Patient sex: F
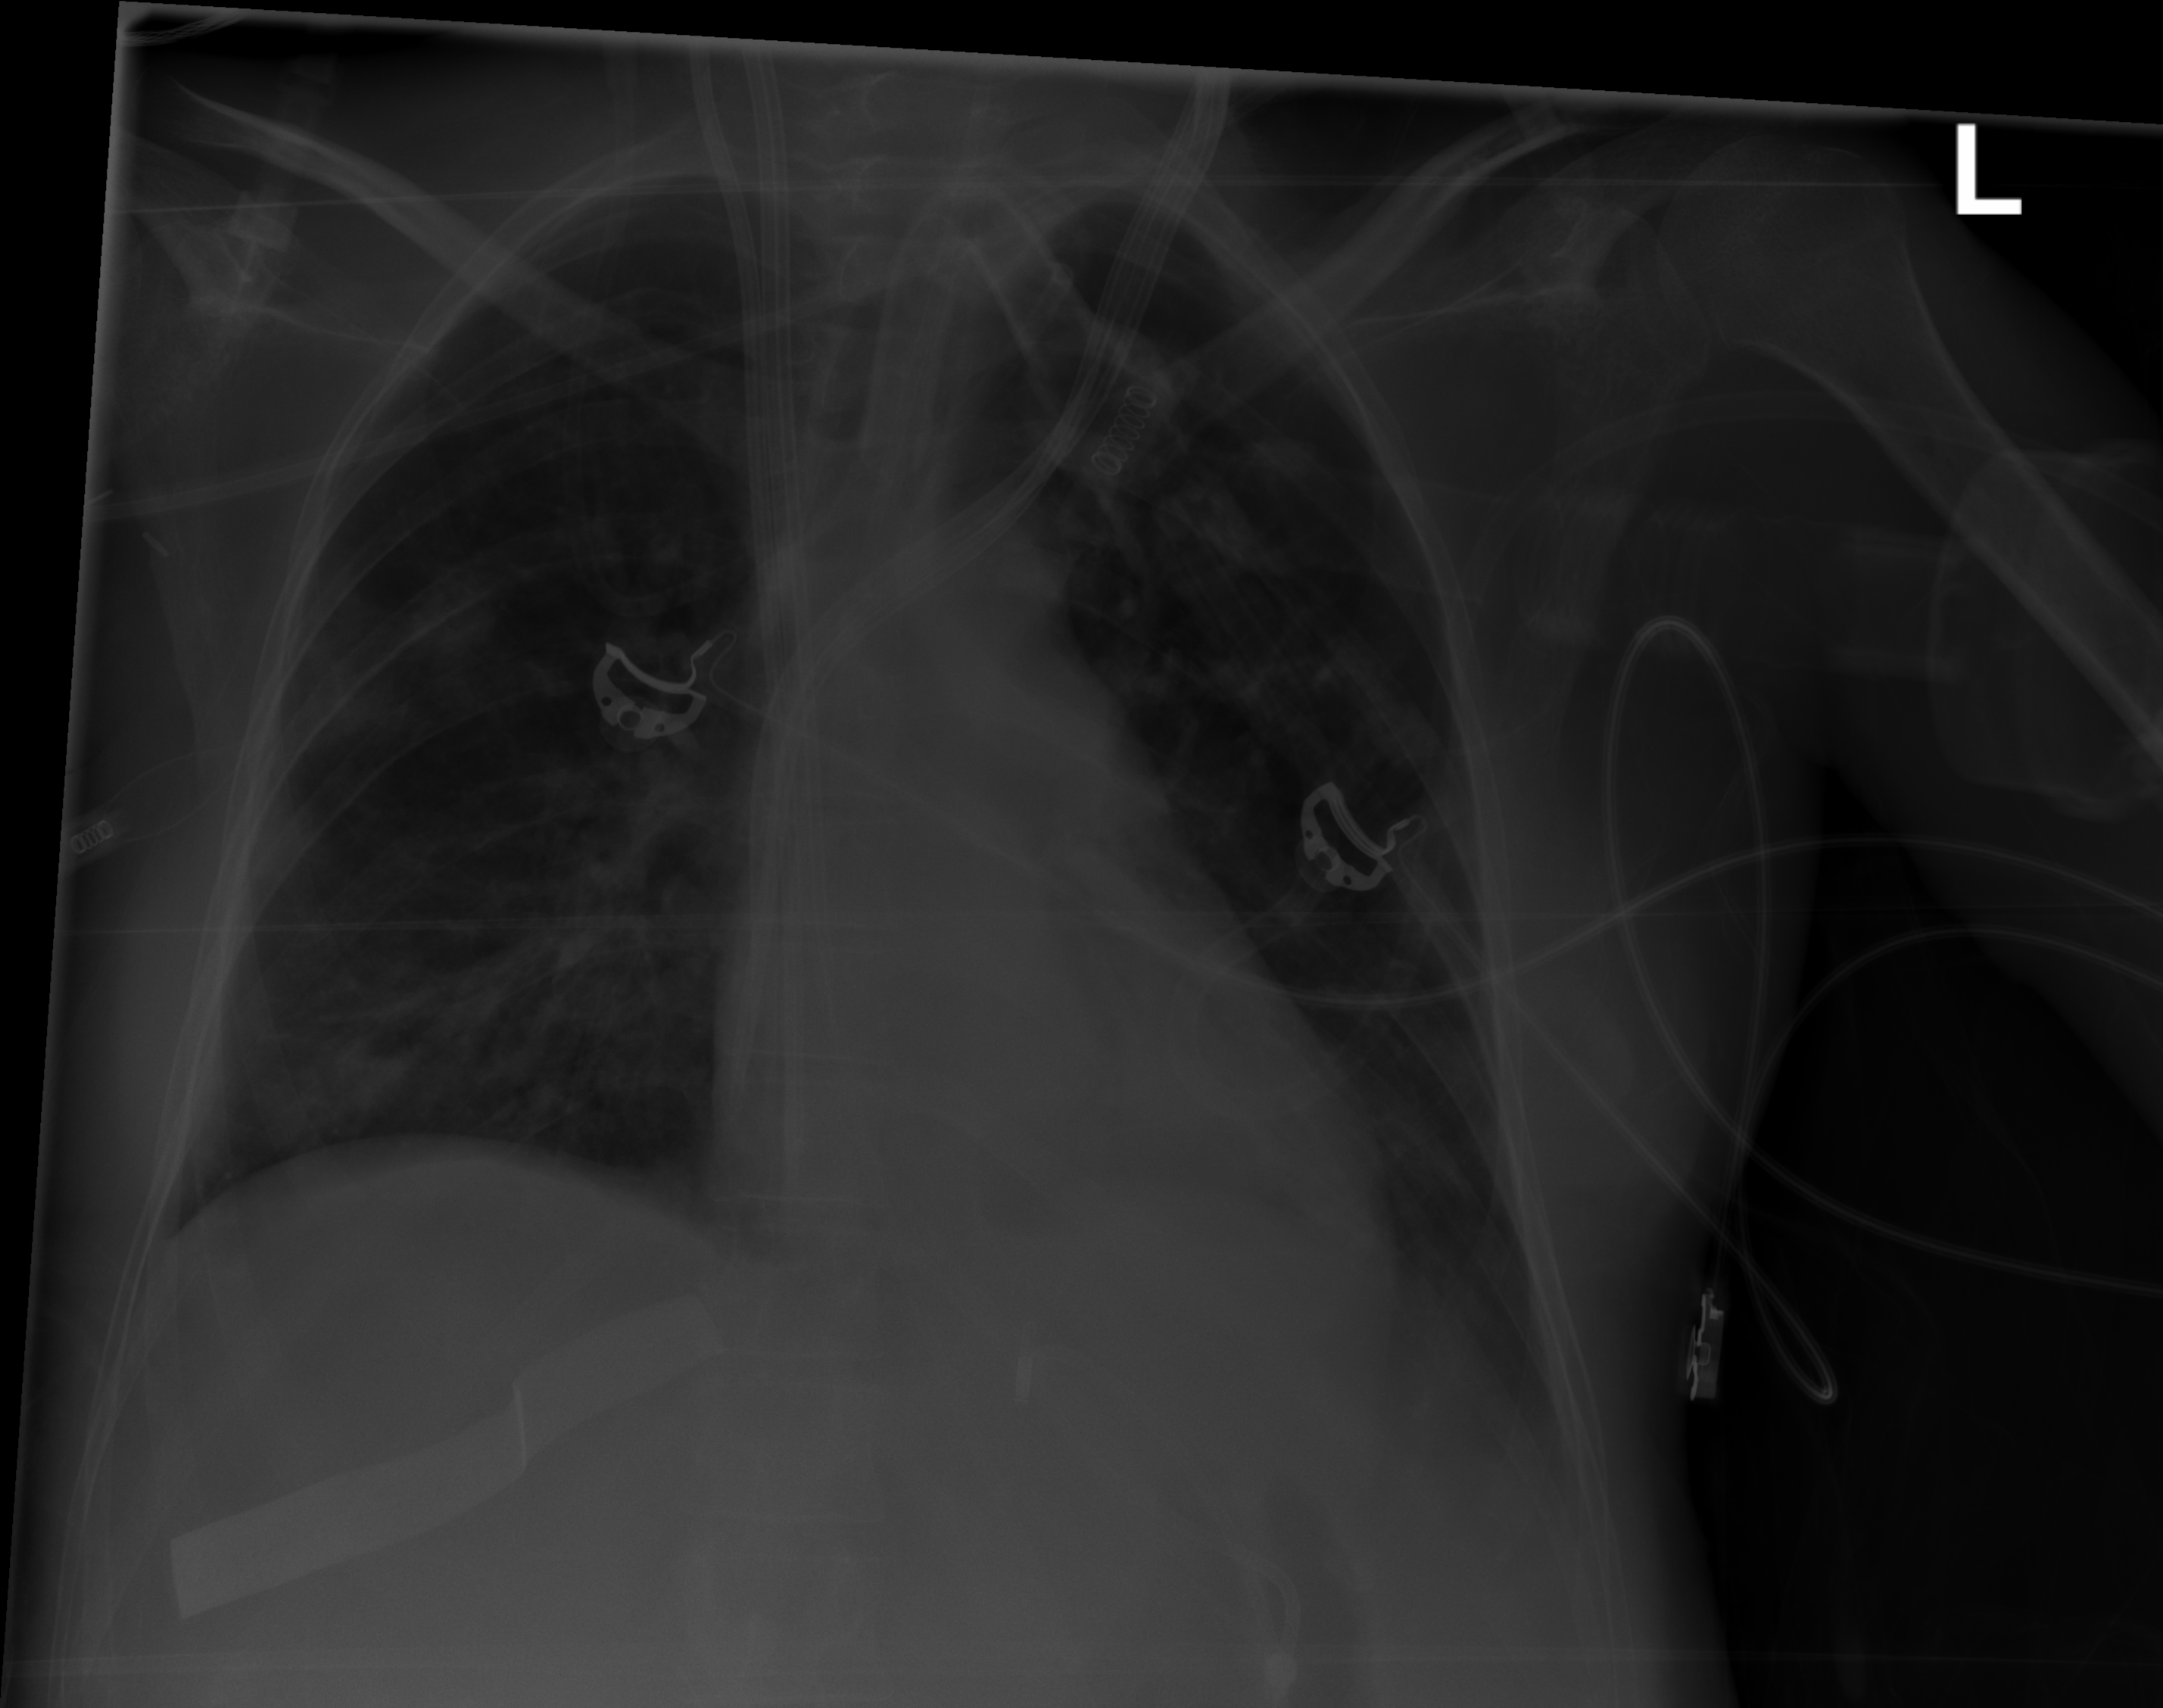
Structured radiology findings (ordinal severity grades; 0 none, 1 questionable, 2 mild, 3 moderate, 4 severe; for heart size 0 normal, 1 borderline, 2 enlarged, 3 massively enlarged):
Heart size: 0
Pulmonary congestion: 0
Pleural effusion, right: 0
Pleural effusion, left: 1
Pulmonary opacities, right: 2
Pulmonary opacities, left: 2
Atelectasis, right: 2
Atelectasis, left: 2